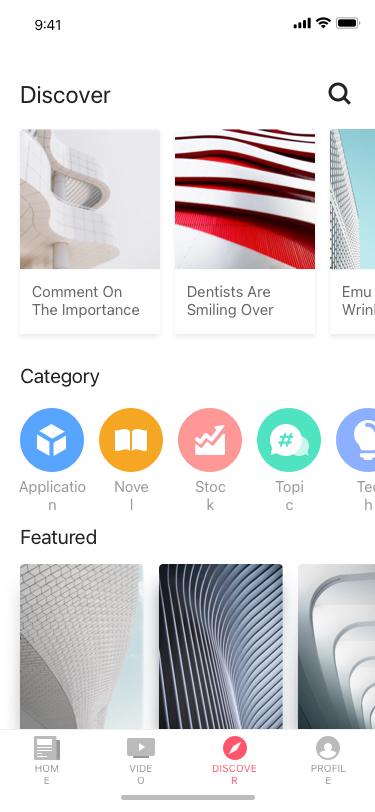
Text in this UI design:
Discover
Comment On The Importance
Dentists Are Smiling Over Painless Veneer Alternative
Emu Oil For Anti Wrinkle
Category
Application
Novel
Stock
Topic
Tech
Featured